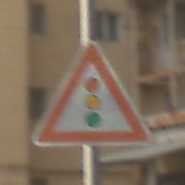
Verkehrszeichen: Lichtzeichenanlage
Umgebung: Outdoor, Urban
Tageszeit: MorningAfternoon
Wetter: Overcast
Licht: Natural
Jahreszeit: NotSpecified
Kontrast: LowContrast